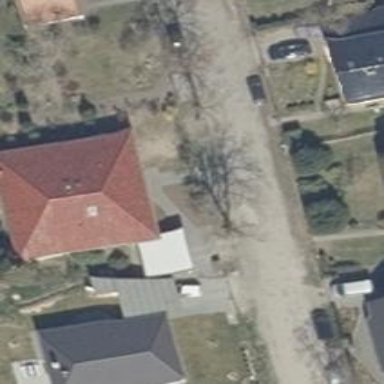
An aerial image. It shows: Smooth asphalt road in residential area.